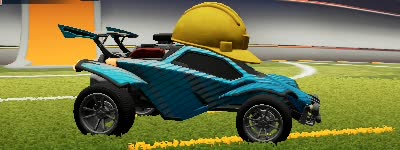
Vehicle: octane